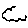
Label: cloud